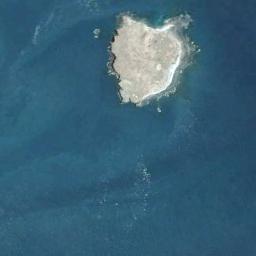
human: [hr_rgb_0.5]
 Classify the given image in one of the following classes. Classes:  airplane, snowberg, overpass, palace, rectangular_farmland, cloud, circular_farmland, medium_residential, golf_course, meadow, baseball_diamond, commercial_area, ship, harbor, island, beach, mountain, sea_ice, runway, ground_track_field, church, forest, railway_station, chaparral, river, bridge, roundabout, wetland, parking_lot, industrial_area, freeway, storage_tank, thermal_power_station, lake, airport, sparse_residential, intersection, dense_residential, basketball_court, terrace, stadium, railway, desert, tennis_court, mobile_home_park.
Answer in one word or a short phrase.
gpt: island